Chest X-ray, PA view. Patient: 47 years old, sex F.
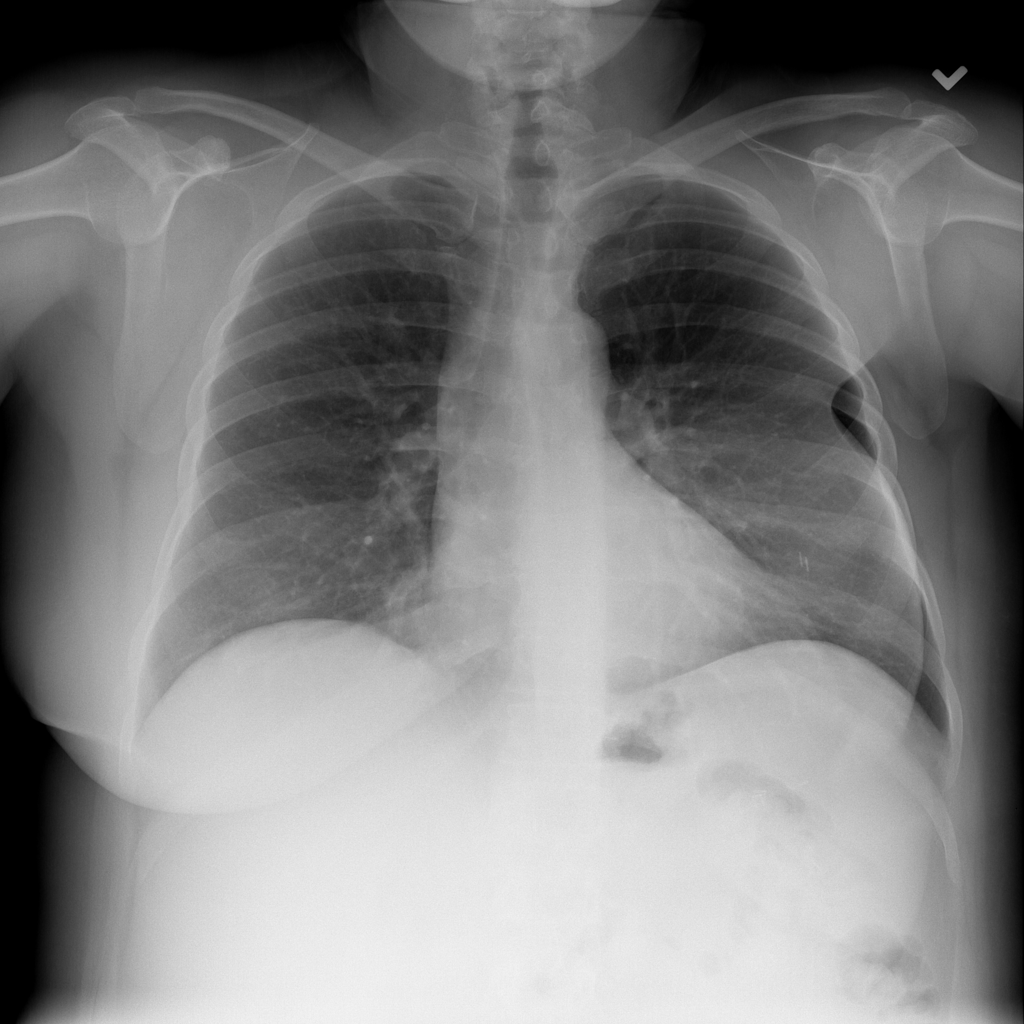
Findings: No Finding